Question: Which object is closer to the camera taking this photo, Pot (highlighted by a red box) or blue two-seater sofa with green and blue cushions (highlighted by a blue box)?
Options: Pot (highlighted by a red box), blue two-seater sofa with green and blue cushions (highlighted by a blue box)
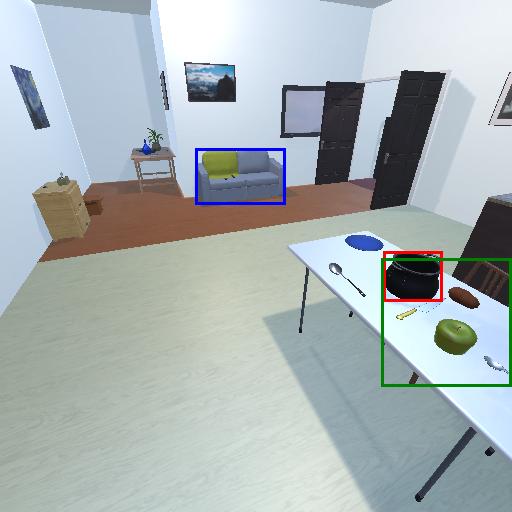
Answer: Pot (highlighted by a red box)